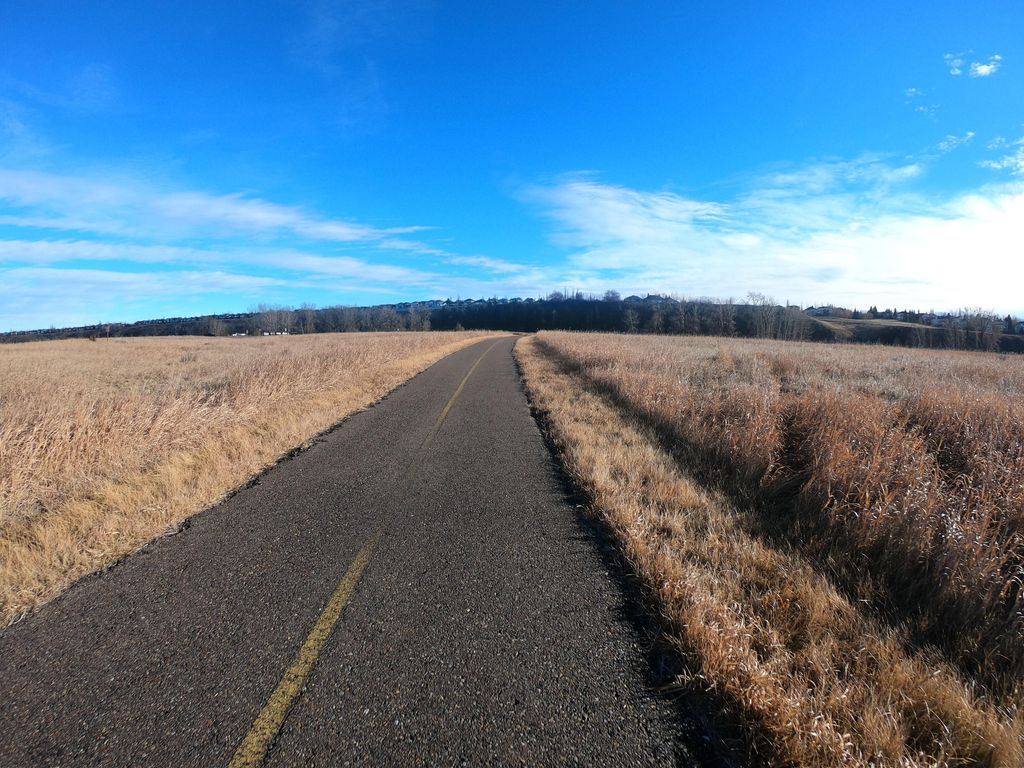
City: calgary